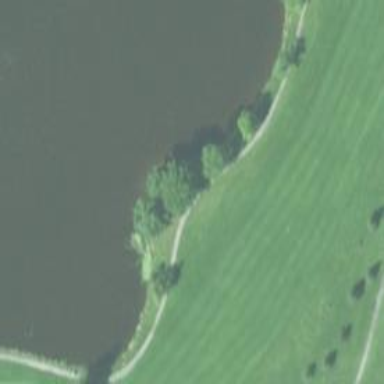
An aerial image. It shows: Grassy area designated as golf fairway.